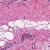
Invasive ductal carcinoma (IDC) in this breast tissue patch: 0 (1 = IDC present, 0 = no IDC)